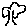
Label: tree